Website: crate-barrel
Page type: receipt
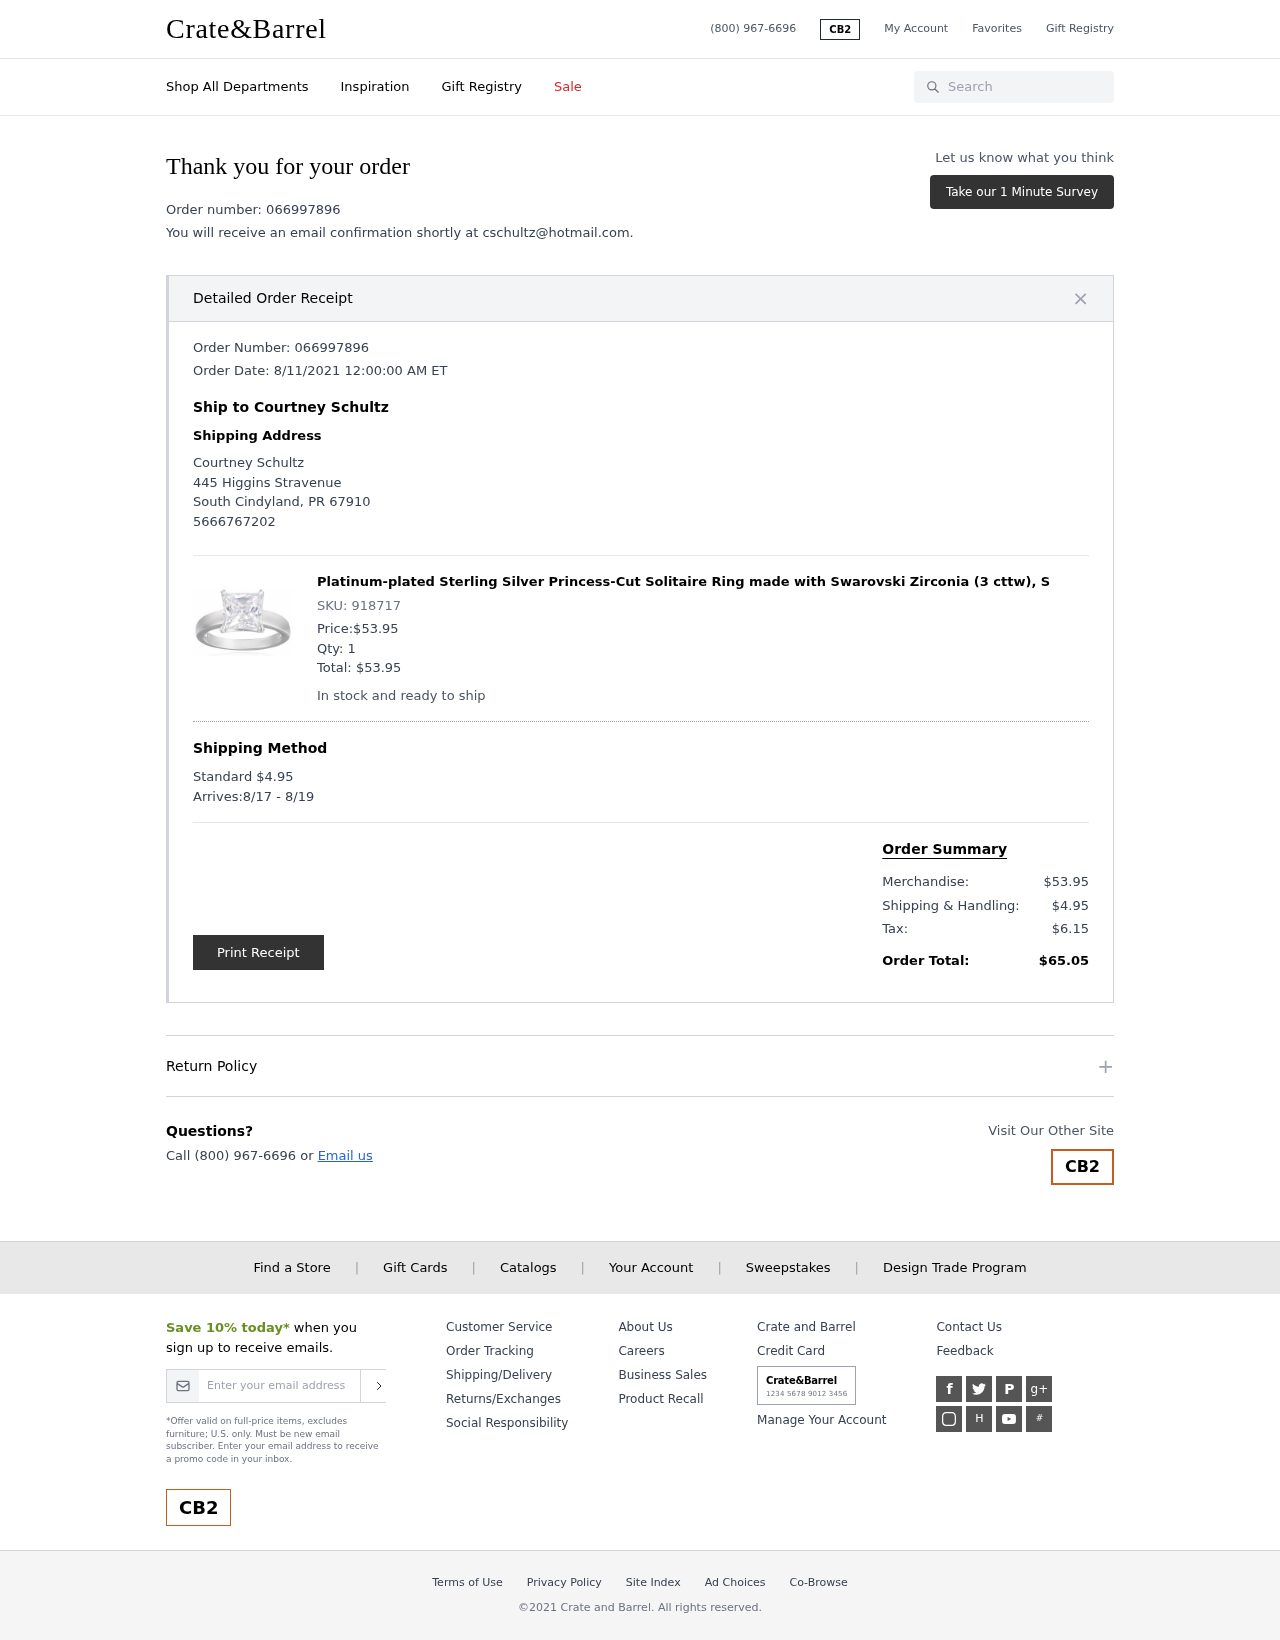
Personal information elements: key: PII_CITY
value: South Cindyland
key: PII_EMAIL
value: cschultz@hotmail.com
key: PII_FULLNAME
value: Courtney Schultz
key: PII_PHONE
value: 5666767202
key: PII_POSTCODE
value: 67910
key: PII_STATE_ABBR
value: PR
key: PII_STREET
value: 445 Higgins Stravenue
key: PII_FULLNAME2
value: Courtney Schultz
Product elements: key: PRODUCT1_NAME
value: Platinum-plated Sterling Silver Princess-Cut Solitaire Ring made with Swarovski Zirconia (3 cttw), S
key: PRODUCT1_PRICE
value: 53.95
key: PRODUCT1_QUANTITY
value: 1
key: PRODUCT1_SKU
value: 918717
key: PRODUCT1_TOTAL
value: $53.95
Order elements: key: ORDER_ID
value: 066997896
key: ORDER_DATE
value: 8/11/2021 12:00:00 AM ET
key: ORDER_SHIPPING_COST
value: $4.95
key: ORDER_DELIVERY_DATE
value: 8/17 - 8/19
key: ORDER_SUBTOTAL
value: $53.95
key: ORDER_SHIPPING_COST2
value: $4.95
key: ORDER_TAX
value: $6.15
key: ORDER_TOTAL
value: $65.05
Search elements: key: HEADER_SEARCH
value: Search